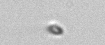
Label: nanoplankton_mix